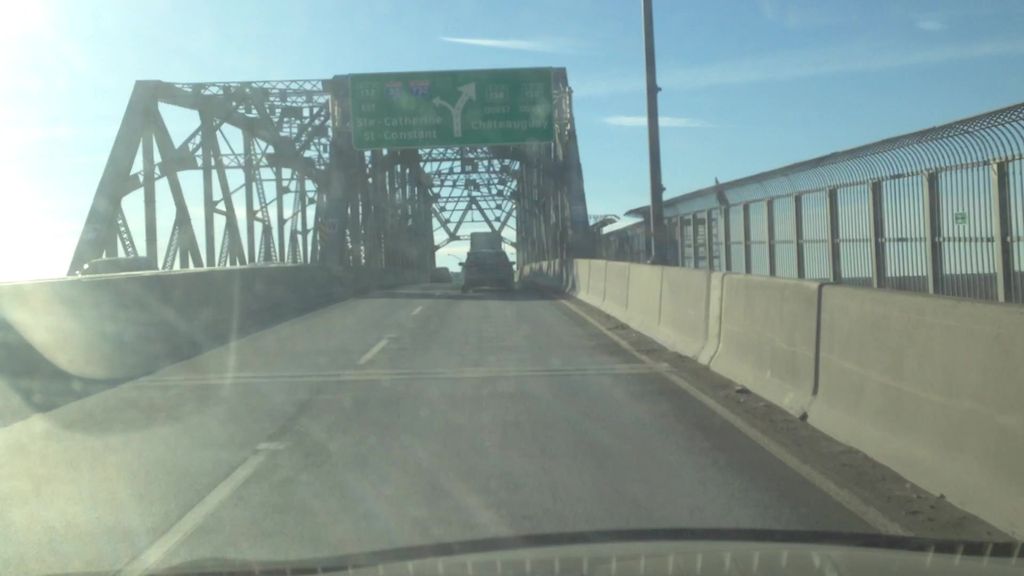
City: montreal